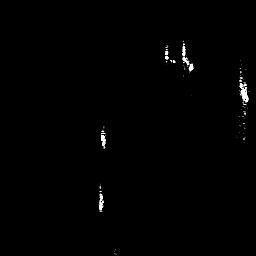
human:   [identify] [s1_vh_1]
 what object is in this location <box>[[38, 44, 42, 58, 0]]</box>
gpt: <ref>1 small ship at the center</ref>

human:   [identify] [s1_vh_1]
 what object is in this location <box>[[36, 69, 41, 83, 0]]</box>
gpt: <ref>1 small ship at the bottom</ref>

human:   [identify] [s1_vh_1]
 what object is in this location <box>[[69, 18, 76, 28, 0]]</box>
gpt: <ref>1 small ship at the top right</ref>